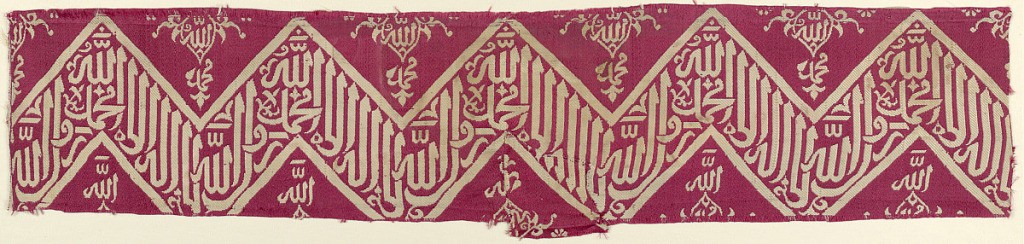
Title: Fragment of funerary pall
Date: possibly 17th century
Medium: silk Technique: woven
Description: Fragment with zig-zag band of Kufic inscription.